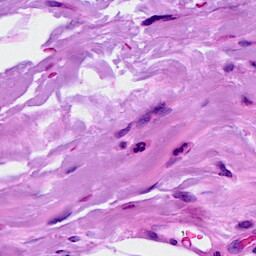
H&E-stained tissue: Breast